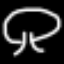
Label: mushroom